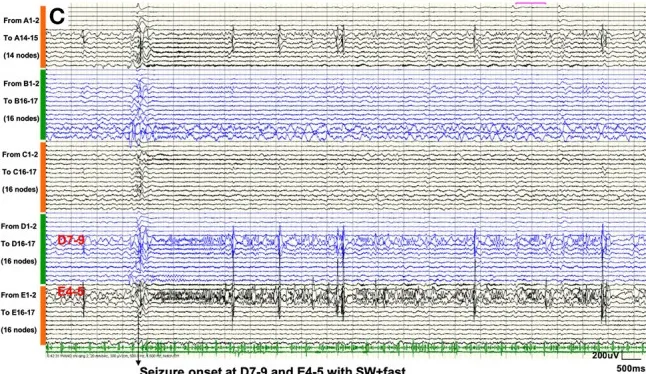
(C) SEEG showed that GS started within the right hippocampus (nodes D7-9 and E4-5) with spike-waves in fast activities. Seizure activities were not recorded, either during the inter-ictal period or during the seizure procedure, in nodes within the remaining HH.
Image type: electrography (eeg)